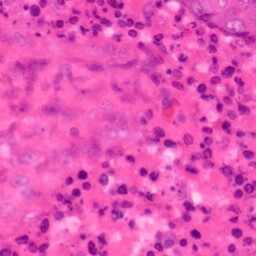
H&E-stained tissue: Colon